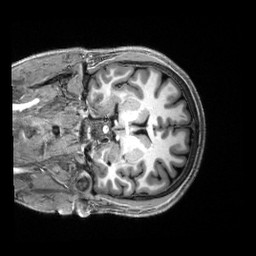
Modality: T1w
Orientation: coronal
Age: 30
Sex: male
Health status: healthy
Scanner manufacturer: siemens
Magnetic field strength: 3 T
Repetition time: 2.5 s
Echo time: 0.00222 s